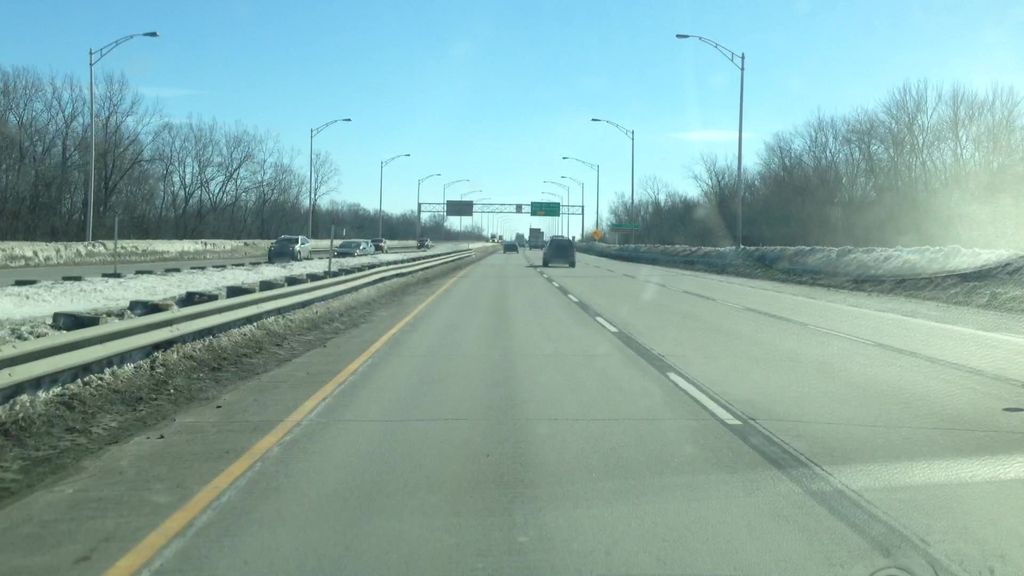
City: montreal